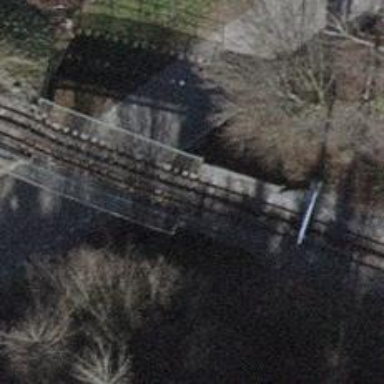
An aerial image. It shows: Bridge with electrified rail tracks and contact line.